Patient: sex F, age 59
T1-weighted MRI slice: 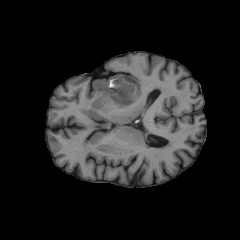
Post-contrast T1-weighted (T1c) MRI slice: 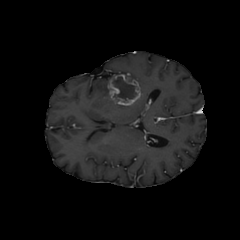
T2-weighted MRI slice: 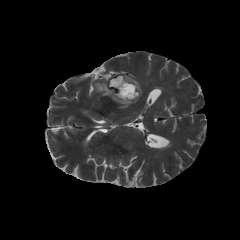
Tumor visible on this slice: yes
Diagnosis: Glioblastoma, IDH-wildtype
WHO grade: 4